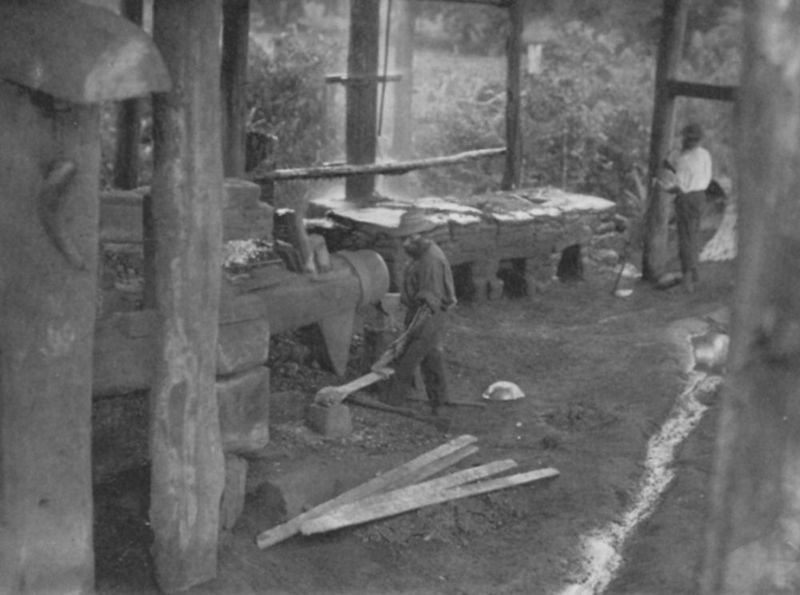
Titel: Kaiser Pedro II. mit Kaiserin Teresa Cristina bei der Erweiterung des Mantequeira-Tunnels
Künstler: Marc Ferrez
Standort: Rio de Janeiro
Institution: Sammlung Gilberto Ferrez
Schlagwörter: baum, blau, blätter, hand, laub, mann, wasser, weiß, baumstämme, bäume, gelb, grob, grün, menschen, fenster, frau, grau, holz, hut, hüte, männer, raum, schwarz, stützen, tisch, vordergrund, gebäude, gras, haus, hund, bart, hemd, mütze, architektur, gesicht, kleidung, mensch, stehen, stein, steine, innenraum, bach, baumstamm, erde, horizont, natur, schilf, stamm, büsche, gewässer, sonne, boden, kutte, pflanzen, rechts, wald, arbeit, bauern, kamin, ofen, garten, landschft, zwei, arbeiten, lehm, russland, afrika, ziegel, amerika, schlot, bank, arbeiter, stämme, robe, balken, bretter, bauer, unscharf, aufsicht, foto, fotografie, photographie, farbige, neger, schwarze, maschine, schmutz, links, lichtung, brett, schwarz-weiß, waffe, staub, helm, photo, senkrecht, werkstatt, werkzeug, schwarzer, sklave, axt, fällen, hammer, holzfäller, sägen, scwarz, dreck, plantage, graben, stapel, tränke, manufaktur, usa, öfen, fließen, sklaven, hölzer, baustelle, schwaz, maschinen, brennerei, waldarbeiter, werkbank, schnaps, amboss, waagrecht, farbiger, kuba, mönner, sibirien, abholzen, arbeitet, blken, bämue, das wär so toll, gefangenschaft, ich rate mal, ich seh kein bild. lalala, straflagerr, wenn ich ein bild sehen würde